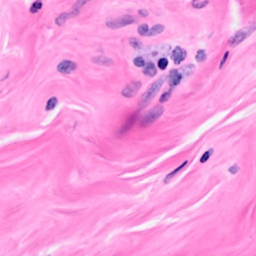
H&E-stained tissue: Breast